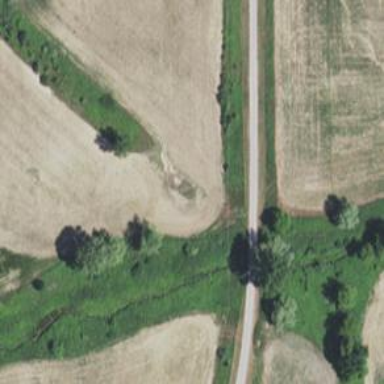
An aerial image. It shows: Driveway leading to service road.